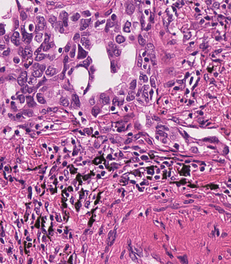
Tumor epithelial tissue: yes
Tumor-associated stroma tissue: yes
Normal tissue: no